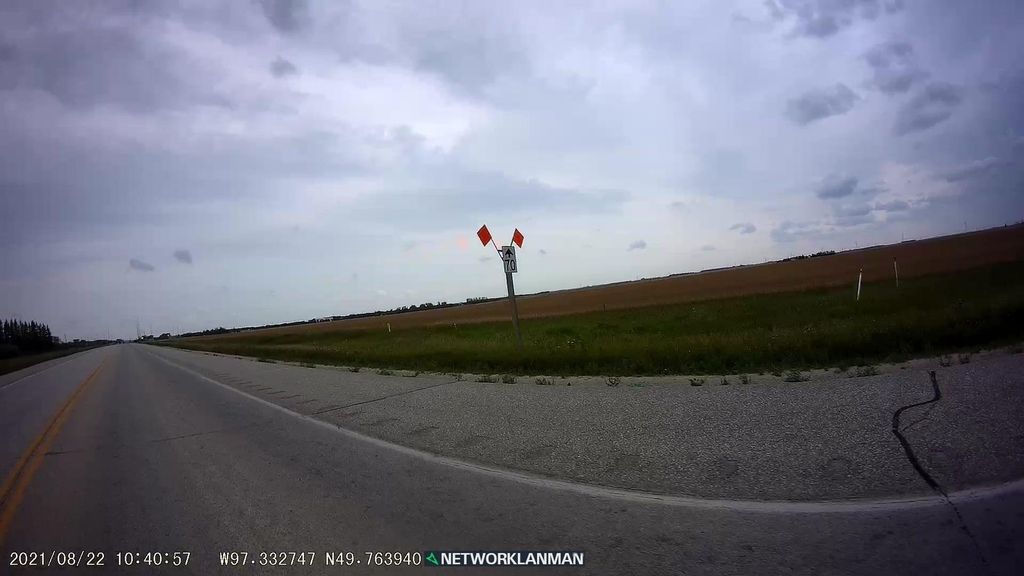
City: winnipeg